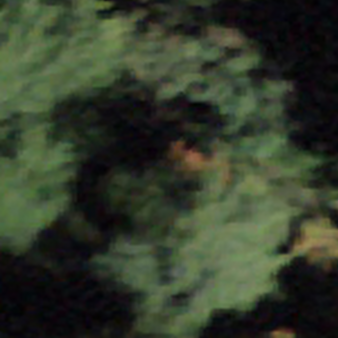
Label: other